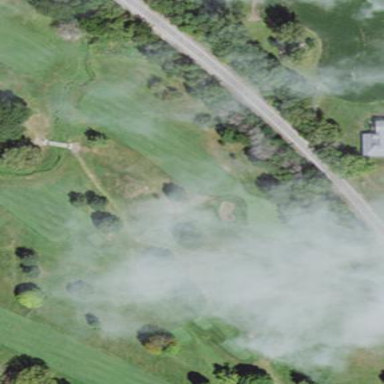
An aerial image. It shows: Grassy area designated as golf tee.